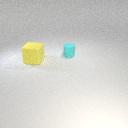
small cyan rubber cylinder to the right of large yellow rubber cube